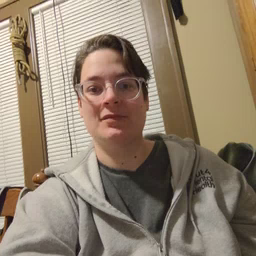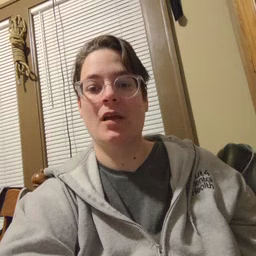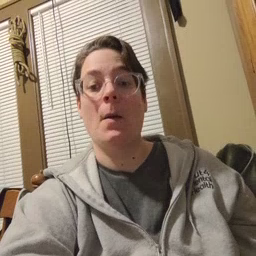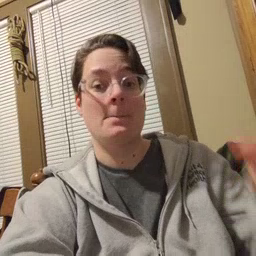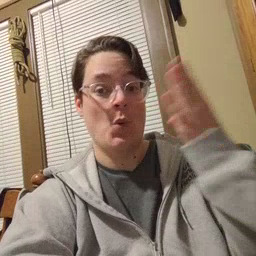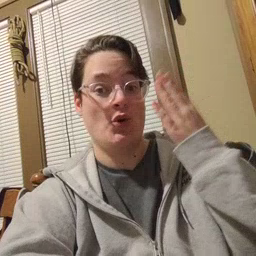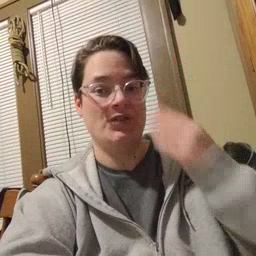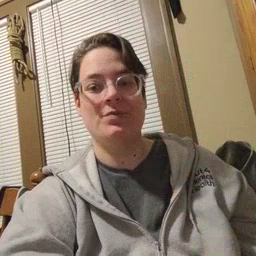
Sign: morning